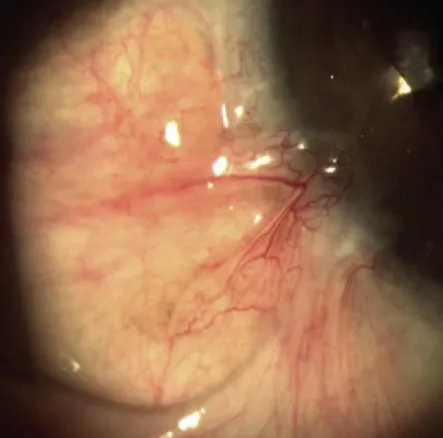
Postoperative slit-lamp photographs. Fluorescein staining images on postoperative day 1; a clear margin of the epithelial defect of the conjunctiva is apparent.
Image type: ophthalmic_imaging (slit_lamp_photograph)